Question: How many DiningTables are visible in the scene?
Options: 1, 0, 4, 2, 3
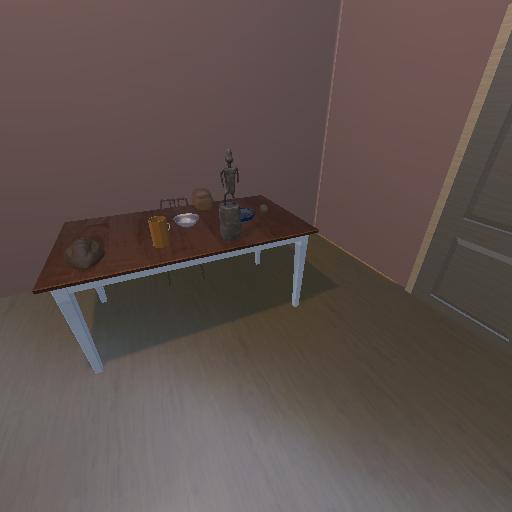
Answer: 1